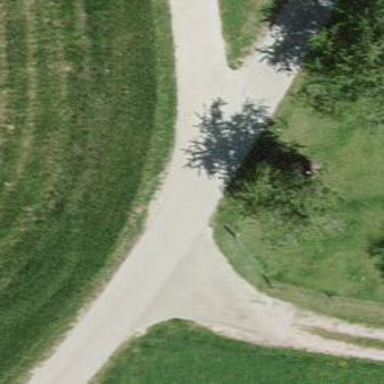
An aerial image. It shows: Concrete service road